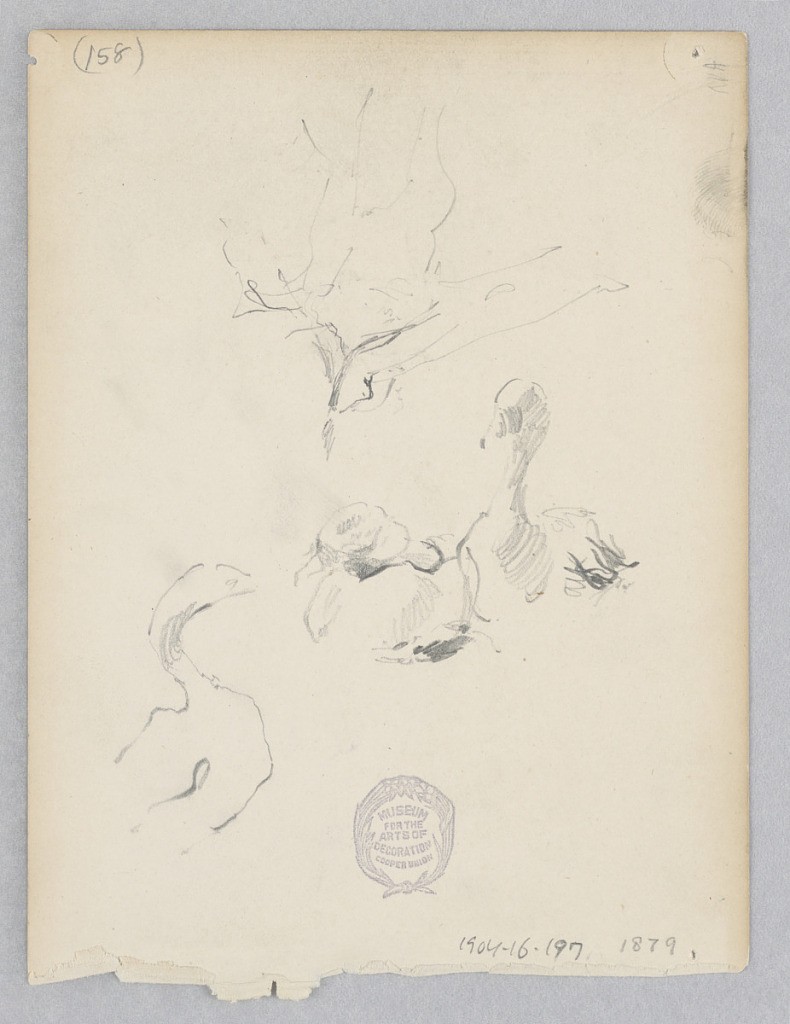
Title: Ducks
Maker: Robert Frederick Blum, American, 1857–1903
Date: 1879
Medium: Graphite on wove paper
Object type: Drawing
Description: Sketch of three ducks.